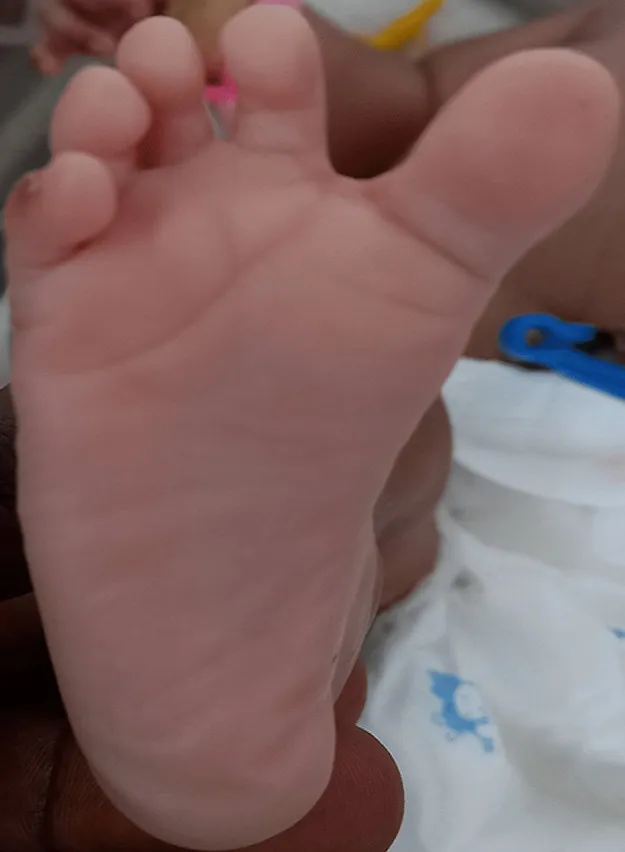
medially deviated broad right big toe with wide sandal gap.
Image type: medical_photograph (skin_photograph)